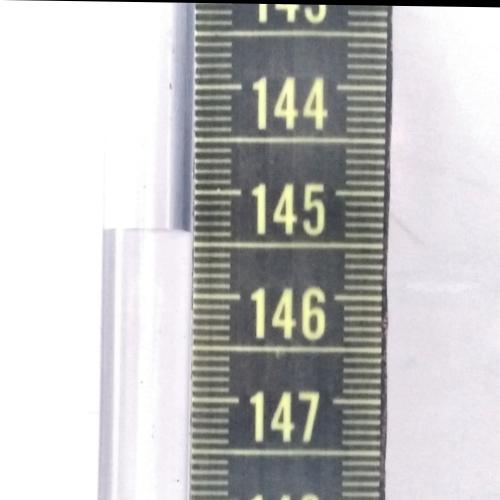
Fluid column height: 145.4 cm